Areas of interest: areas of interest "Factory"
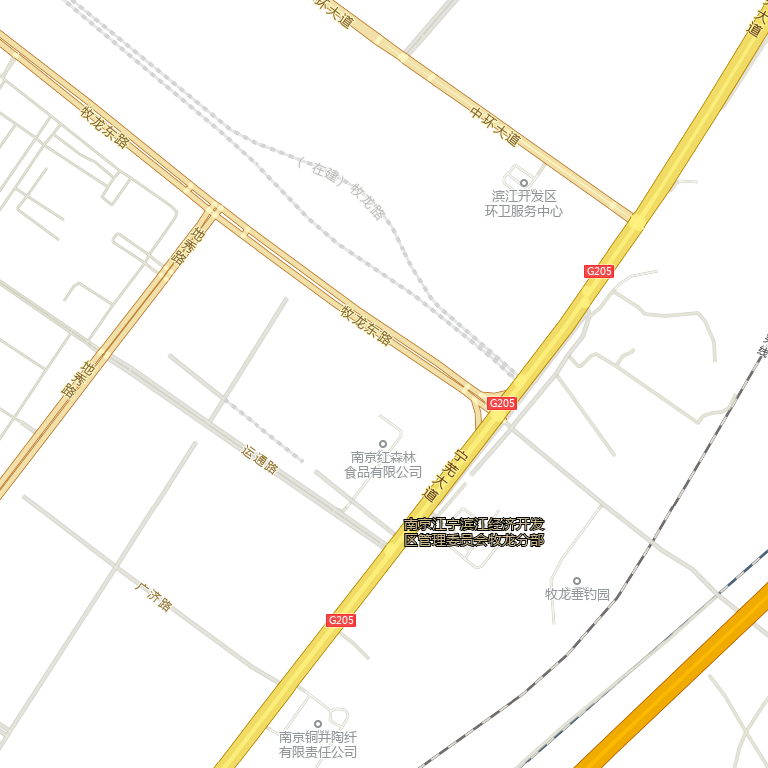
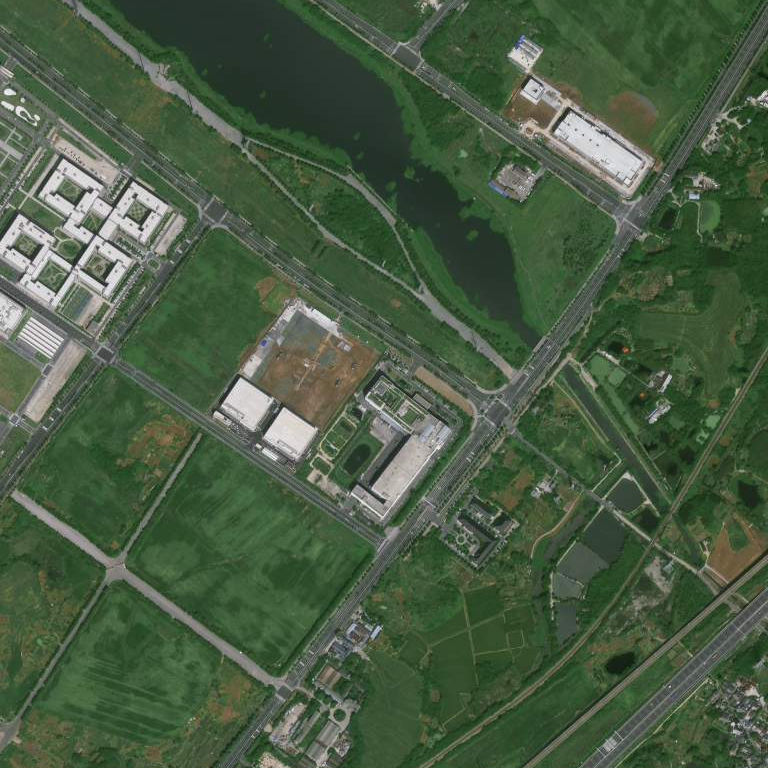